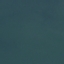
Label: SeaLake